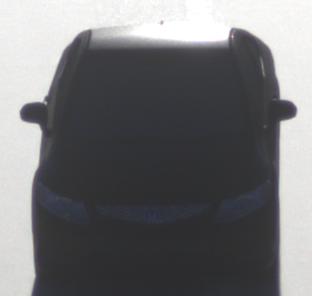
Make: Honda
Model: Civic Limousine 1.8
Detailed model: Civic (IX) Limousine
Model produced from: 2014/05
Model produced until: 2017/06
Doors: 4
Color: black
Road condition: dry road
Daytime: sunrise or sunset
Contrast: high contrast